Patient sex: M
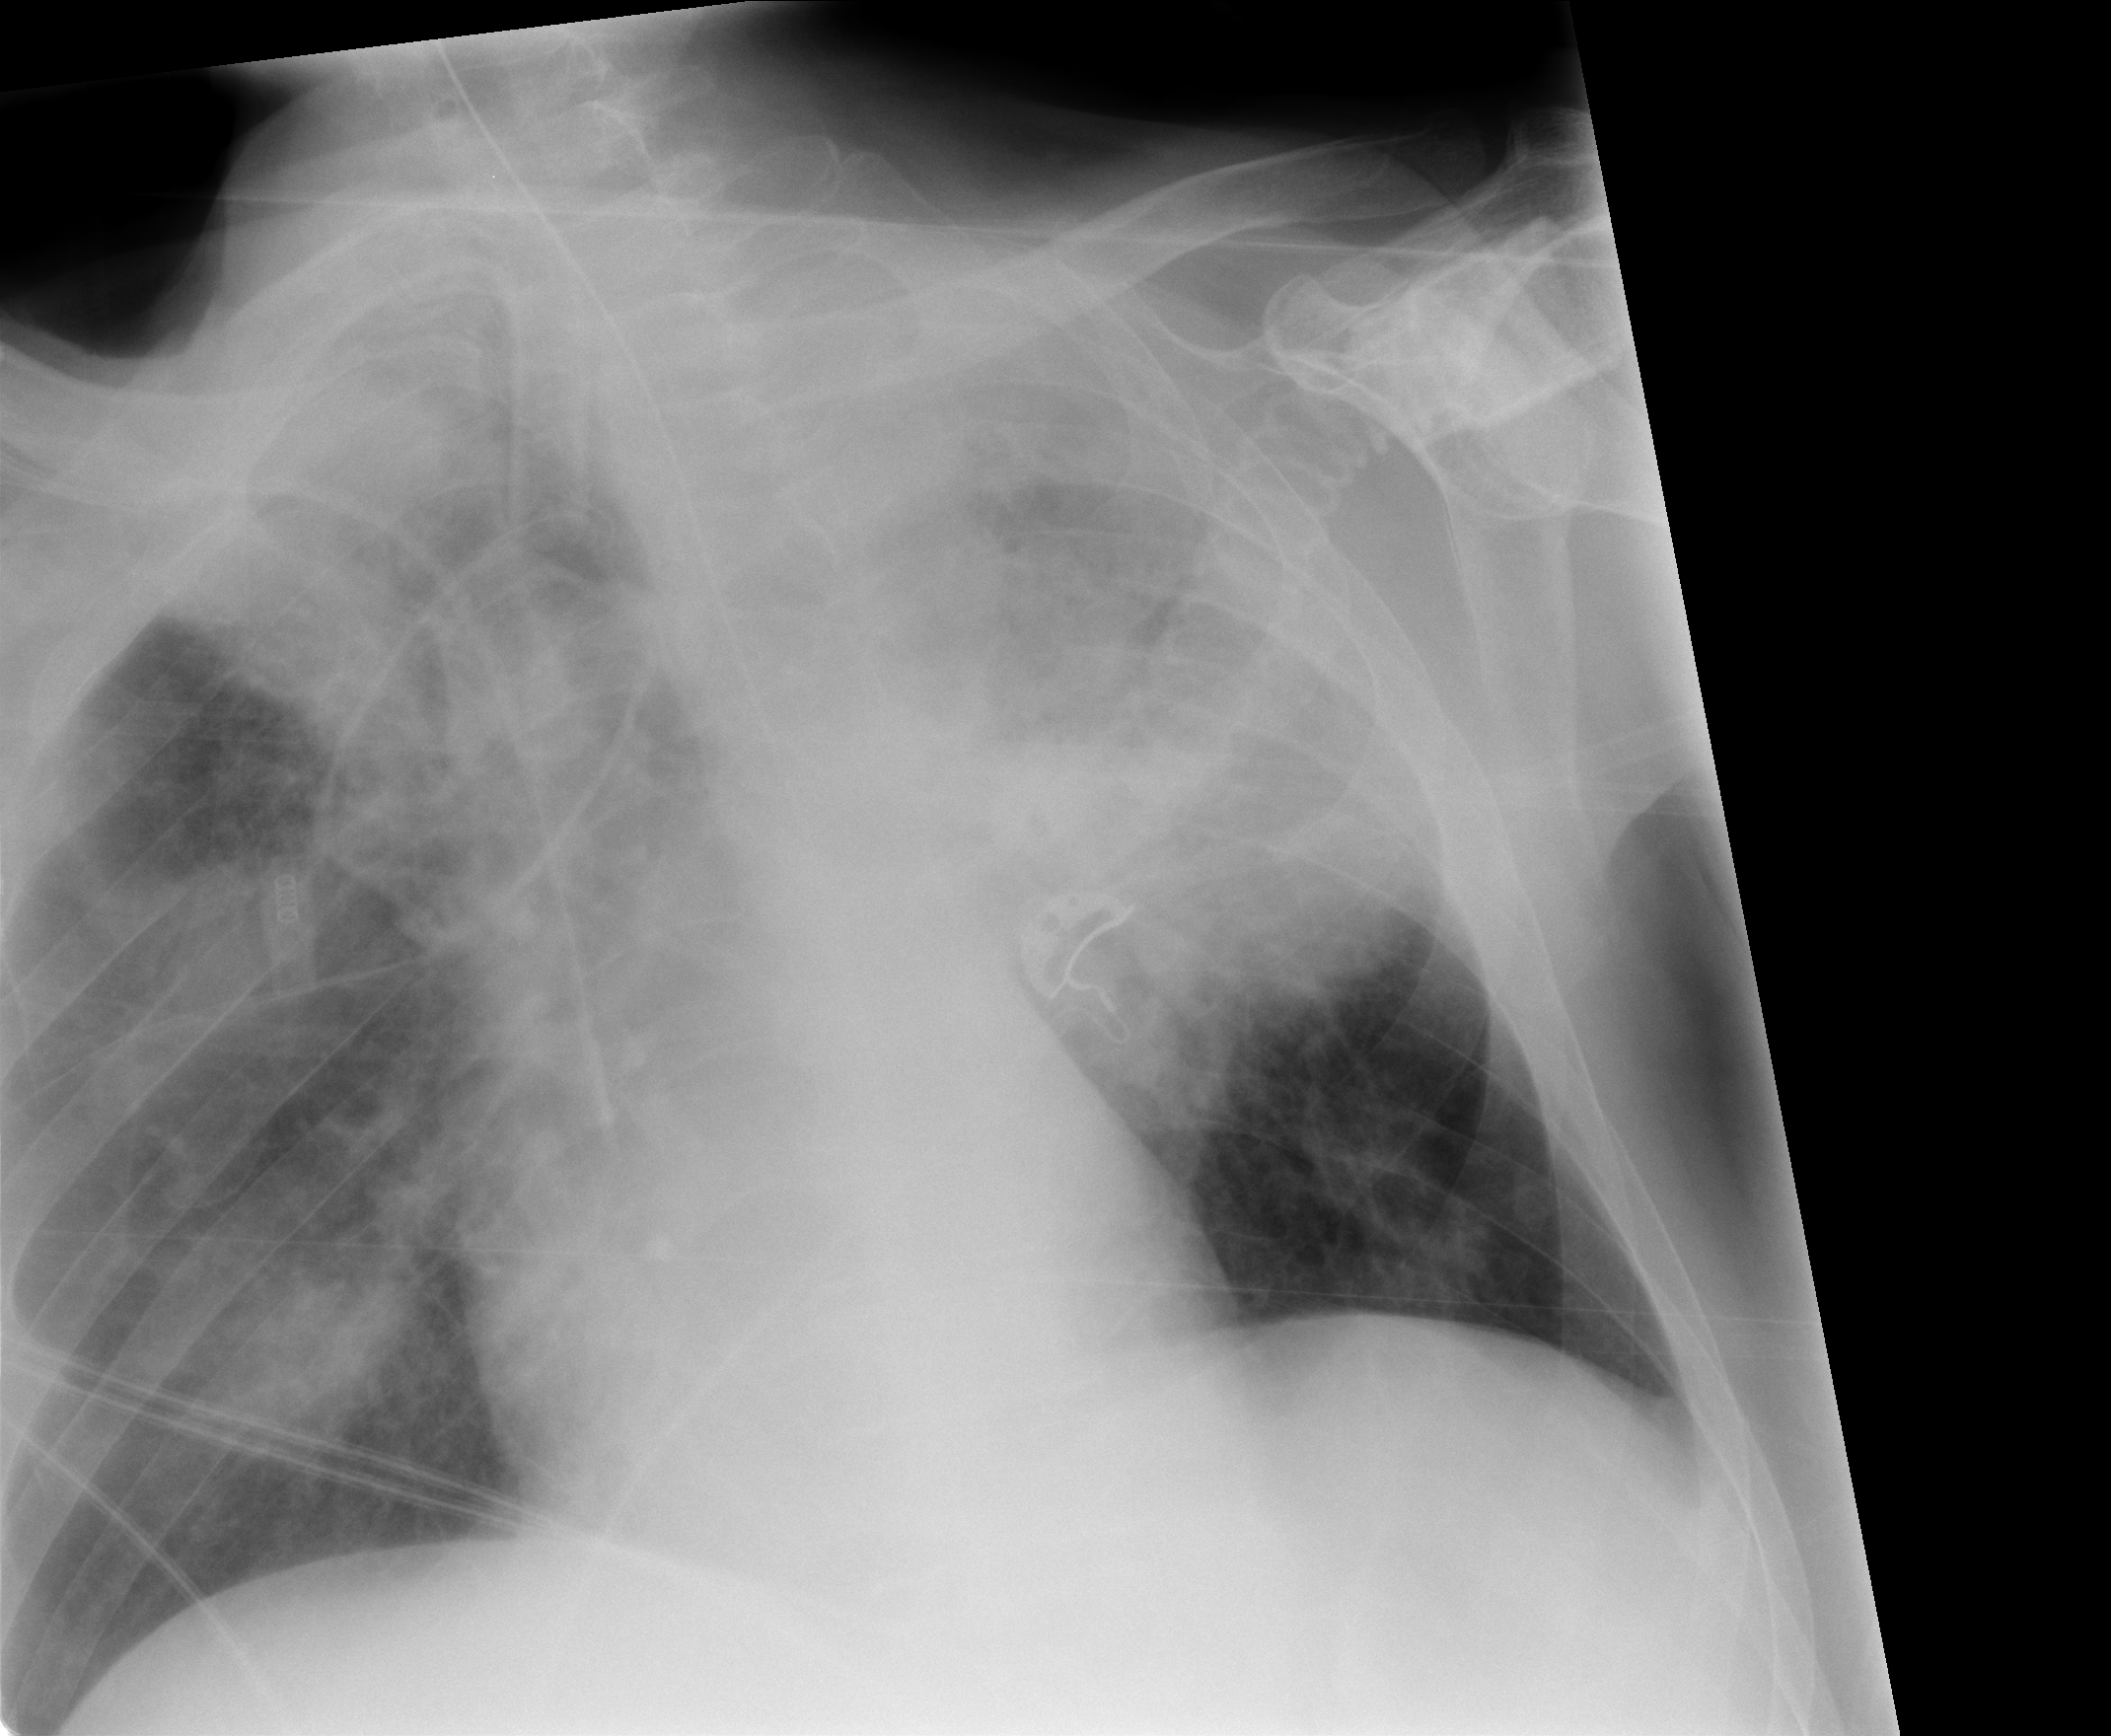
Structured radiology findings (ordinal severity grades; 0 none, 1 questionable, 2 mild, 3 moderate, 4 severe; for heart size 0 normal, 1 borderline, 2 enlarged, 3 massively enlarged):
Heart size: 0
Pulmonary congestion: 0
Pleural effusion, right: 0
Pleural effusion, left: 0
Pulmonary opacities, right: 2
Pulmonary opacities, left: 4
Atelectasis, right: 2
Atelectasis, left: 3